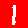
Digit: 1